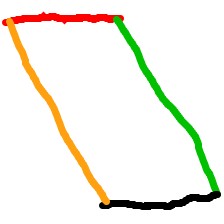
Shape: parallelogram